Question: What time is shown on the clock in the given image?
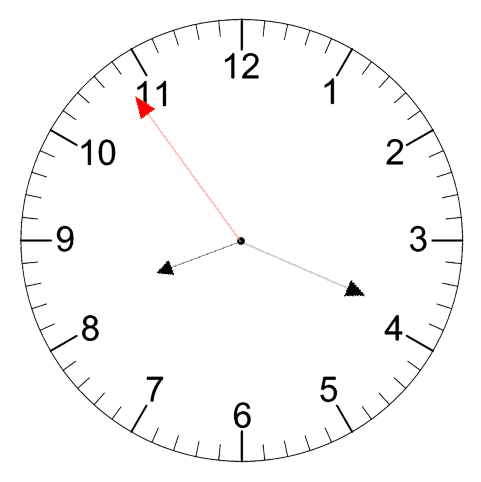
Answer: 08:18:54